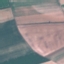
Land use / land cover class: AnnualCrop